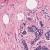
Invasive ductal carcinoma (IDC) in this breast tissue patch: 1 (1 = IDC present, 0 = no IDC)